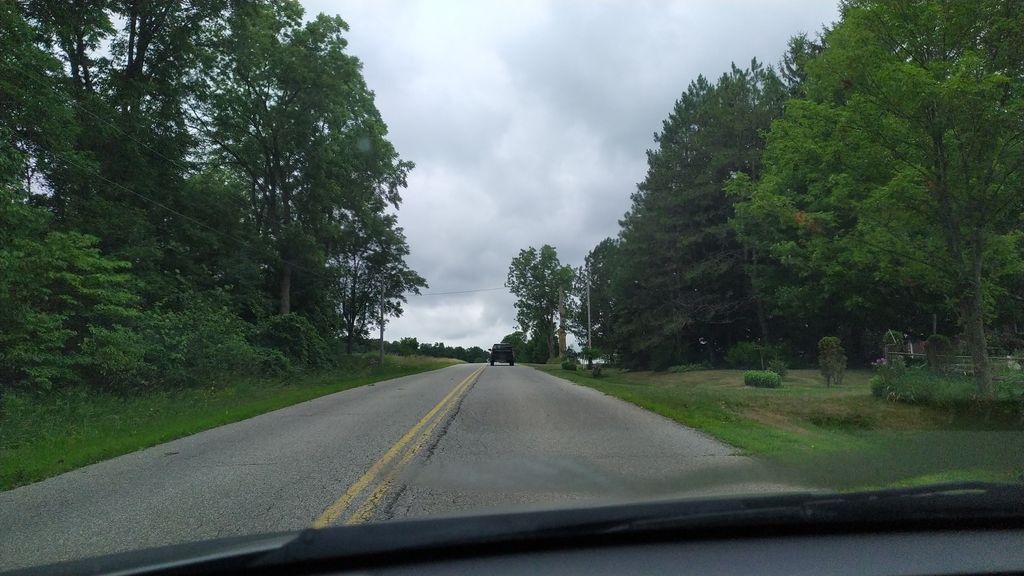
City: kitchener-waterloo